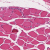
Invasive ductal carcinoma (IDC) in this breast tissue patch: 0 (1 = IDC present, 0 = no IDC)